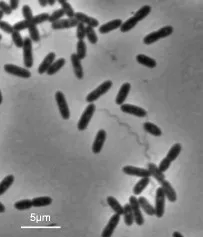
Phase-contrast micrographs of 10.1601/nm.5116
10.1601/strainfinder?urlappend=%3Fid%3DNRRL+B-23460 and 10.1601/nm.5156
10.1601/strainfinder?urlappend=%3Fid%3DNRRL+B-4156. A; Depicts 10.1601/nm.5116
10.1601/strainfinder?urlappend=%3Fid%3DNRRL+B-23460 cells grown in 10.1601/strainfinder?urlappend=%3Fid%3DTSB+for+24 hr. At 30. C.
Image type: pathology (gram)